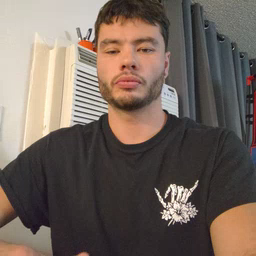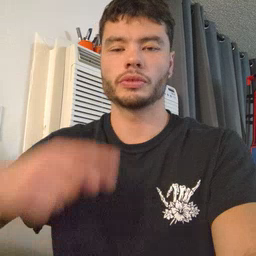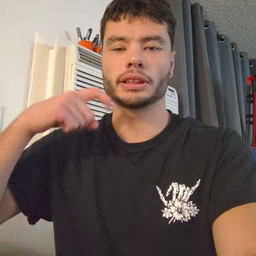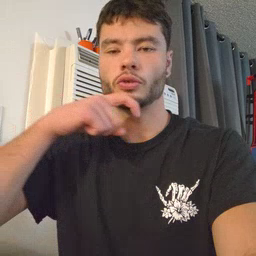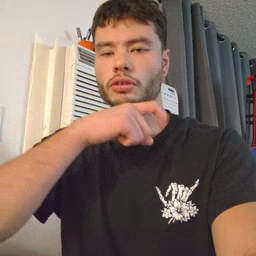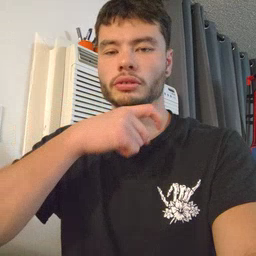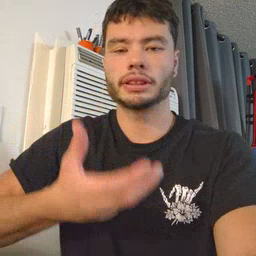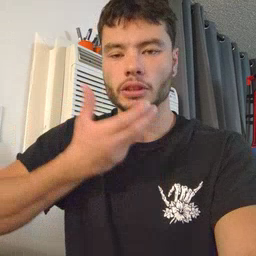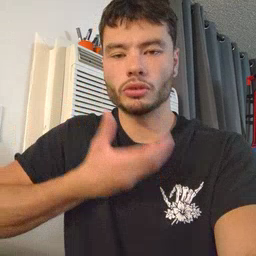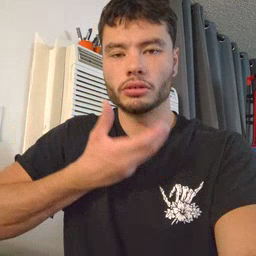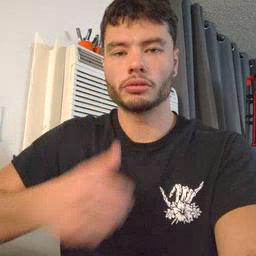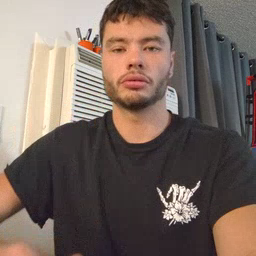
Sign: cereal